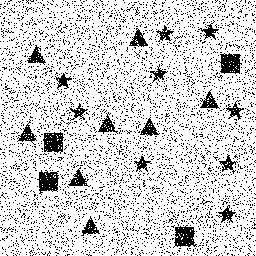
Squares: 4
Triangles: 8
Stars: 9
Total shapes: 21